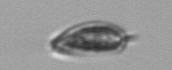
Label: Prorocentrum_triestinum